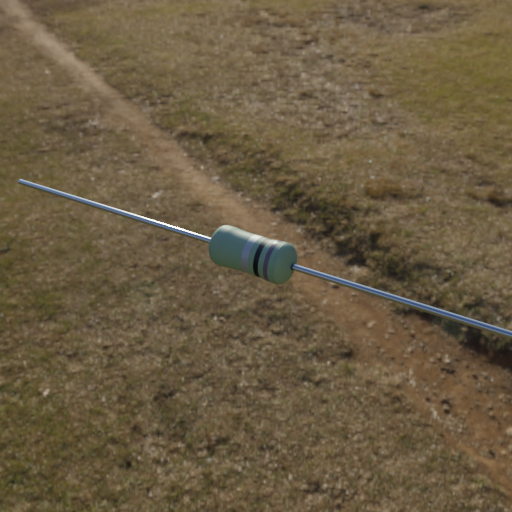
Resistor colour bands (in order): silver, black, gray